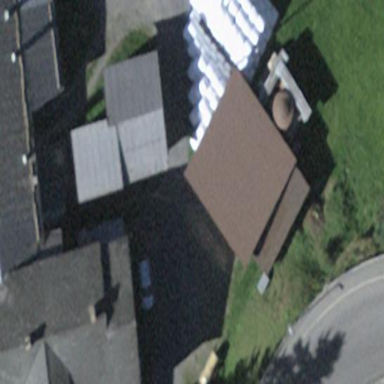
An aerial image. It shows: Building with tiled roof.